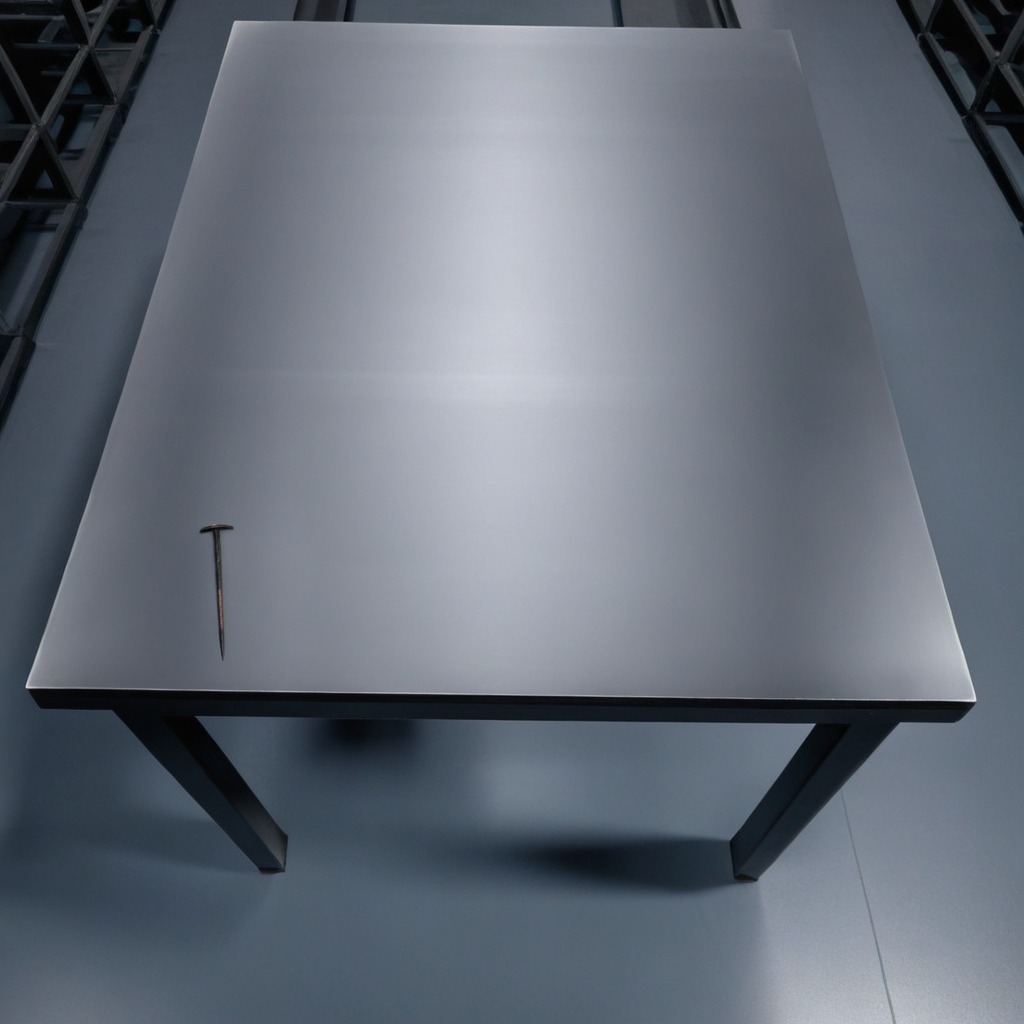
A nail is lying on the tabletop.